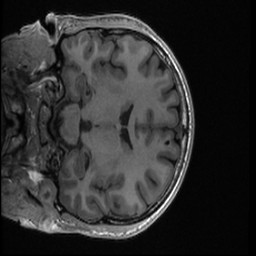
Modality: T1w
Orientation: coronal
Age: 18
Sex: female